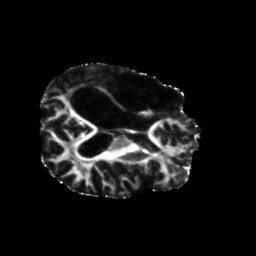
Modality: FA
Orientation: axial
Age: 43
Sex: male
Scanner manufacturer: siemens
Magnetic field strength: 3 T
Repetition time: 5.25 s
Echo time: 0.08 s